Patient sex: M
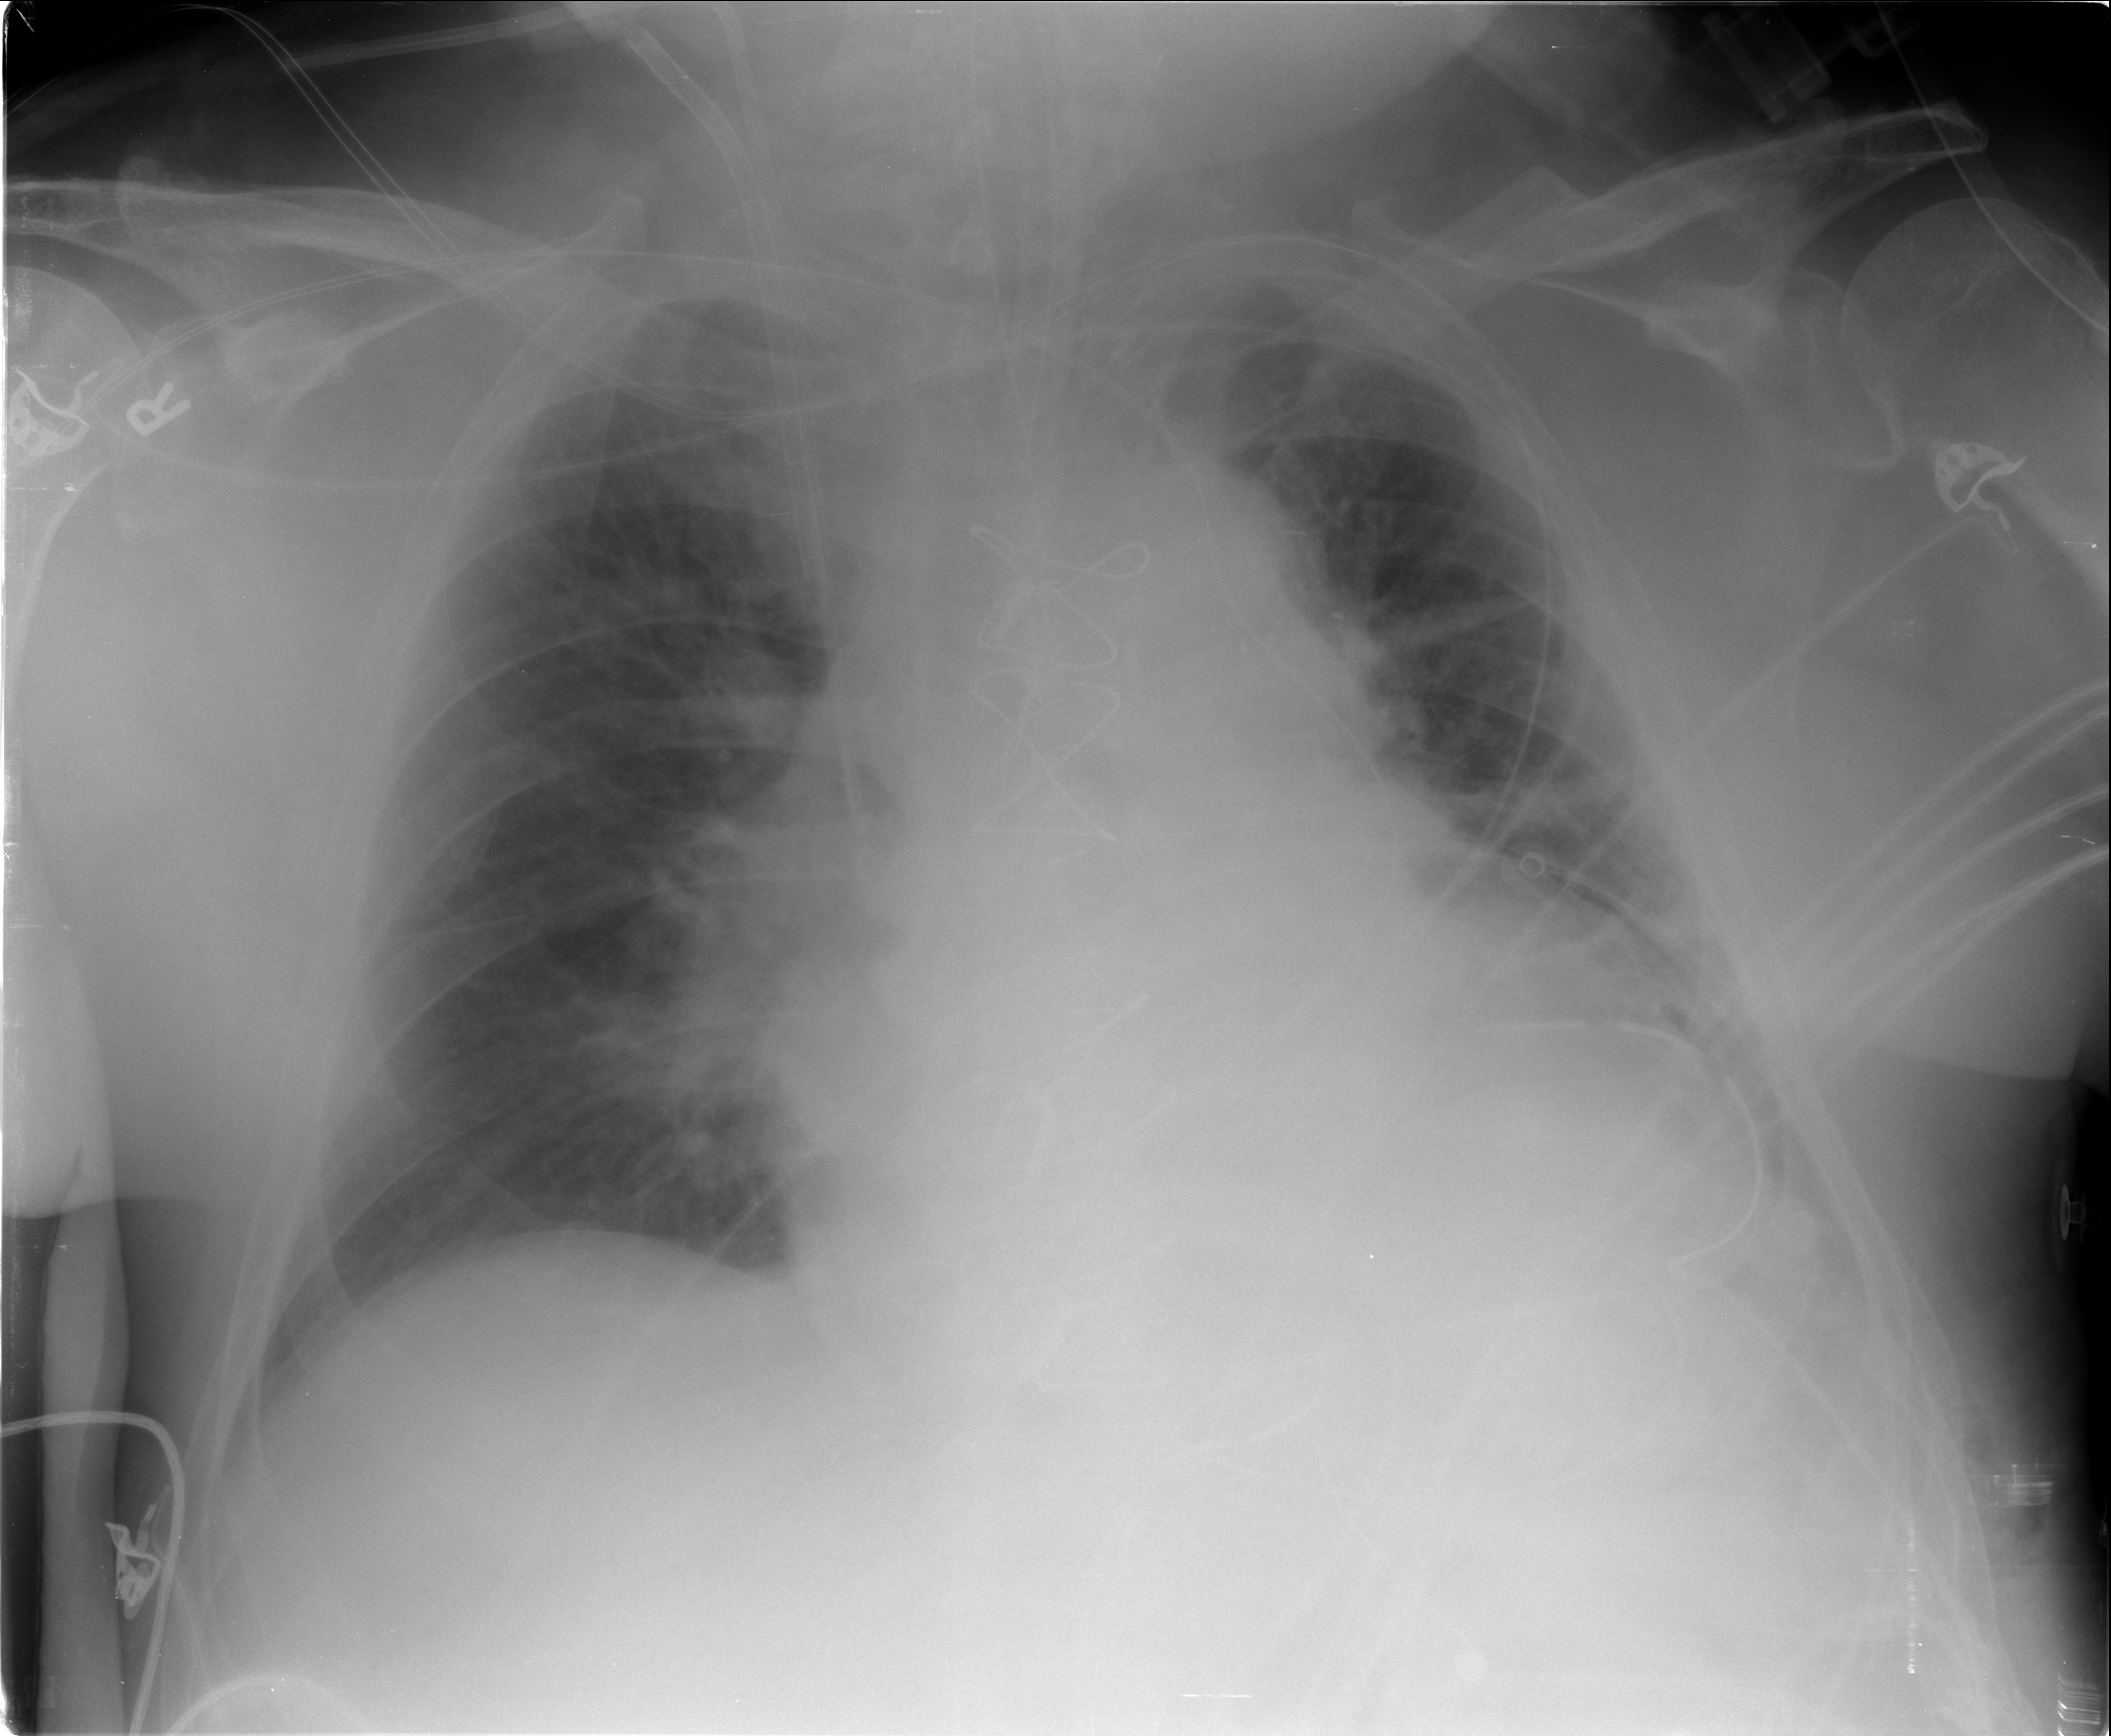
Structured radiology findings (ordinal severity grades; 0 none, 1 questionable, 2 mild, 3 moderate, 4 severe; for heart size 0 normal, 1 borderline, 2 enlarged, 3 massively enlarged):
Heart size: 3
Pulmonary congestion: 2
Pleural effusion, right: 1
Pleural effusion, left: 1
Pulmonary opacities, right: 2
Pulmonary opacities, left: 2
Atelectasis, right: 1
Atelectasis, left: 2